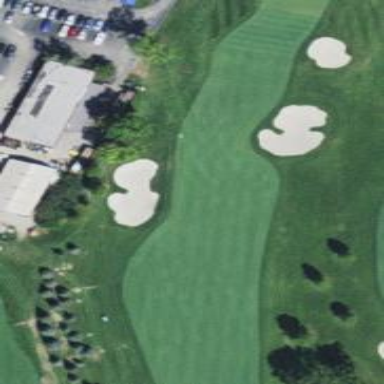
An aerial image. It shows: View of golf hole.